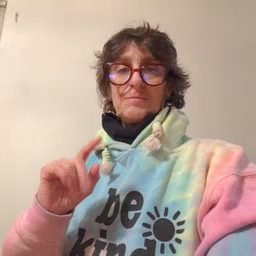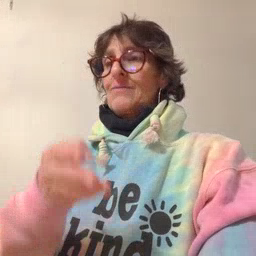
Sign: after